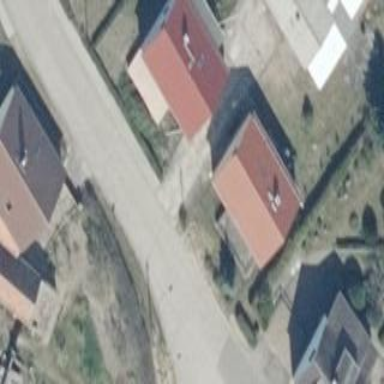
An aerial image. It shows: Residential building with gabled roof.